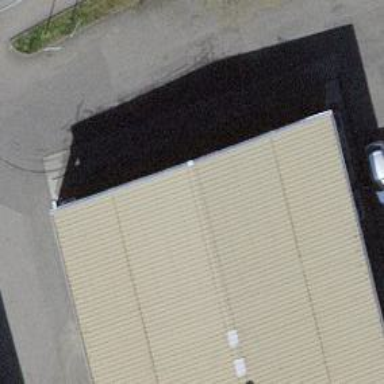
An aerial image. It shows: Car wash facility.